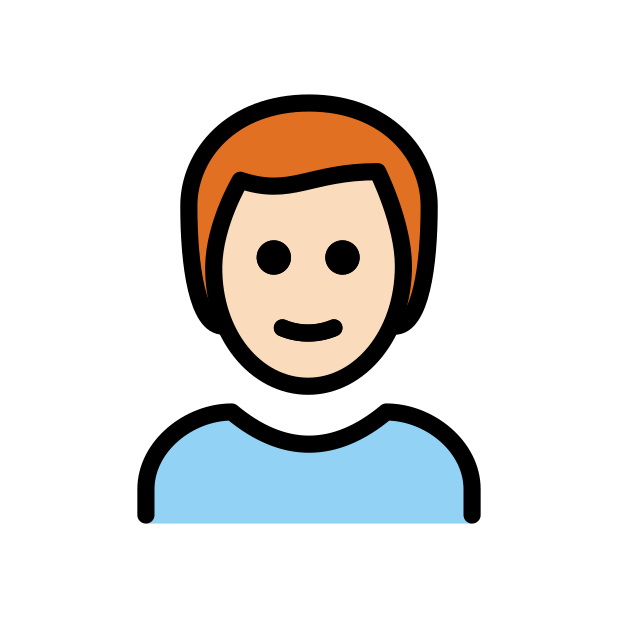
man: light skin tone, red hair